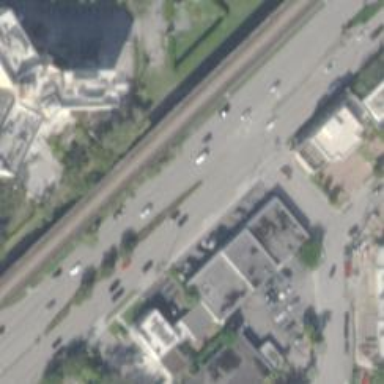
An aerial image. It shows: Trunk link highway.